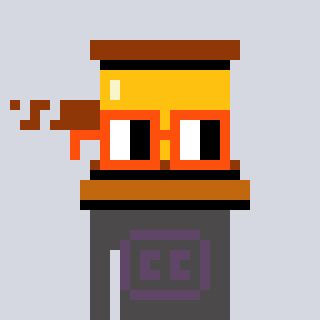
a pixel art character with square orange glasses, a gavel-shaped head and a grayscale-colored body on a cool background